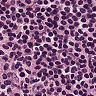
Metastatic tissue present: no